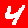
Digit: 4